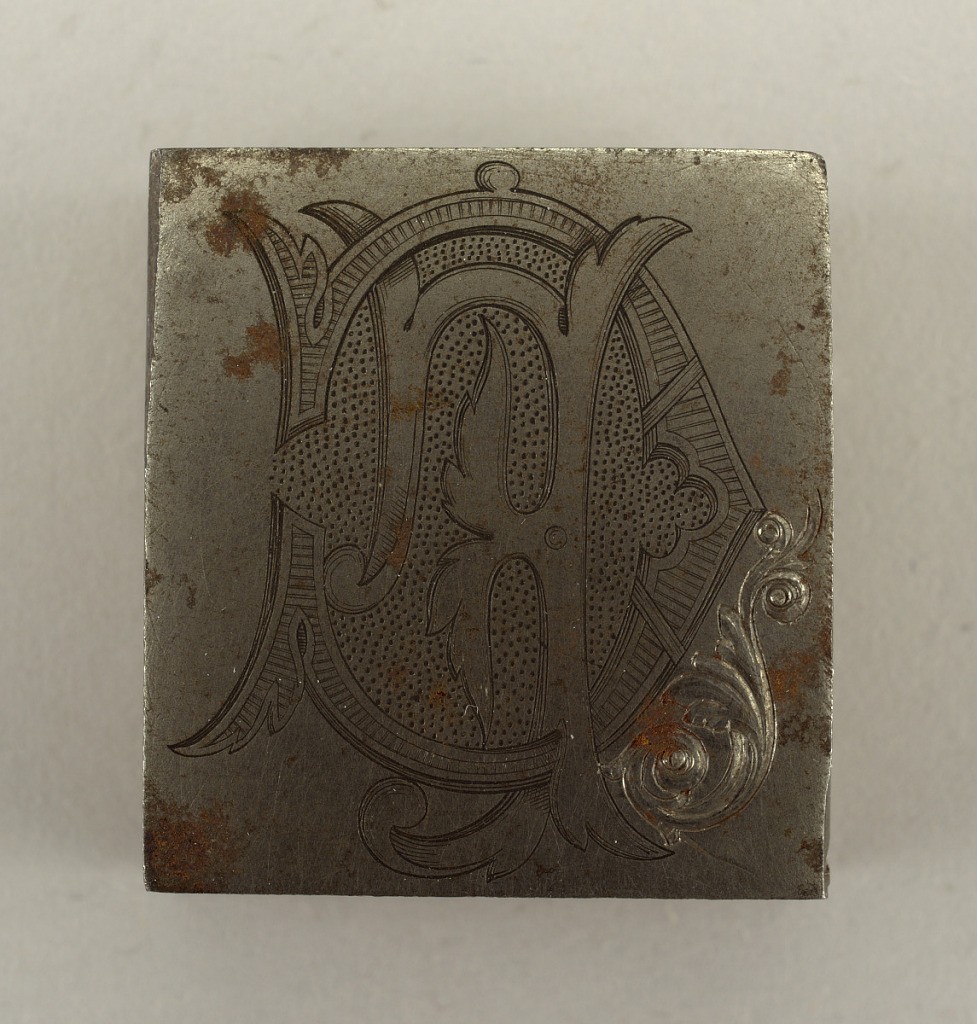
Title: Die
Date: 1883–1918
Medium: Engraved steel
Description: Rectangle engraved with a monogram CF, in reverse.